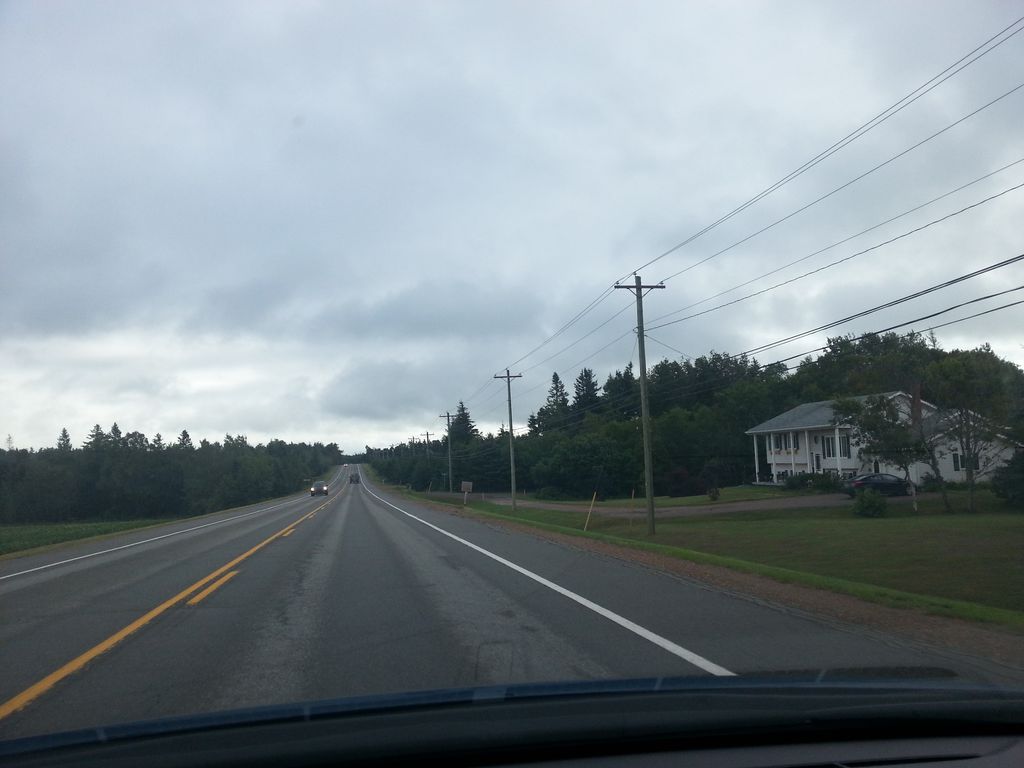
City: charlottetown